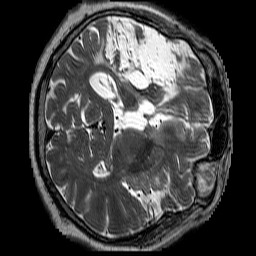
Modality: T2w
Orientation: axial
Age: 55
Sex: male
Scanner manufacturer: siemens
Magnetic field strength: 3 T
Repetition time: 3.2 s
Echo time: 0.213 s